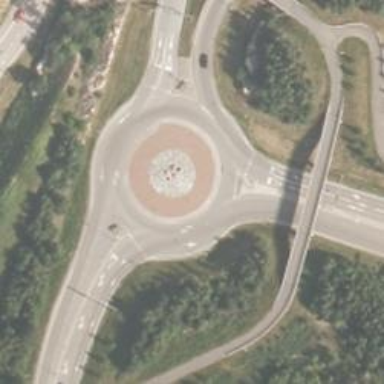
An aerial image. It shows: Secondary road with asphalt surface leading to roundabout junction.